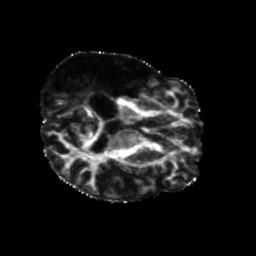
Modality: FA
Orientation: axial
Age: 58
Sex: male
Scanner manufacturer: siemens
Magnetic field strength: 3 T
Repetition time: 5.25 s
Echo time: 0.08 s